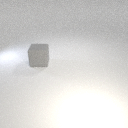
large gray rubber cube